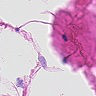
Metastatic tissue present: no